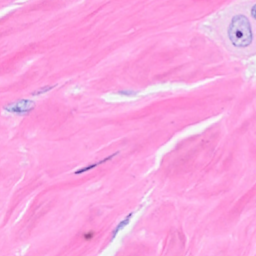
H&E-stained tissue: Breast